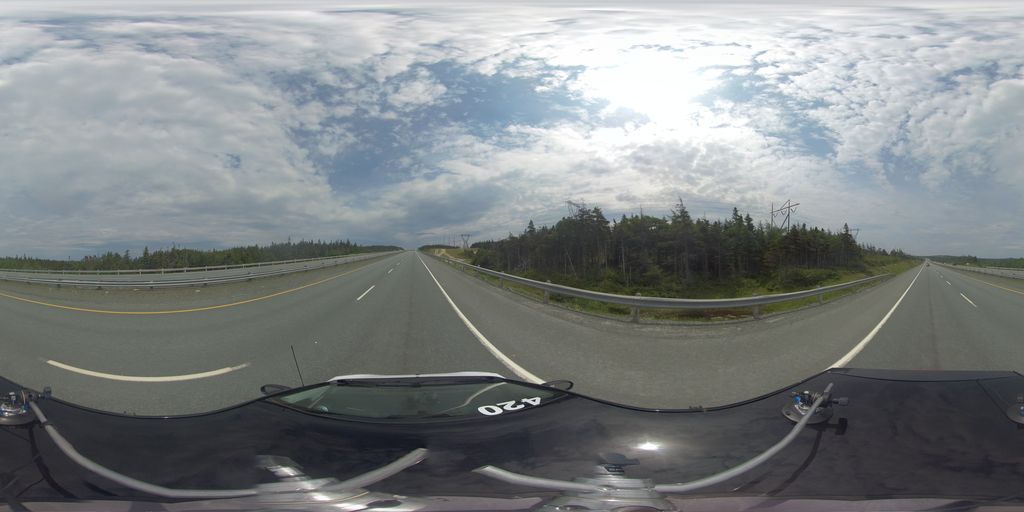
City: st_johns